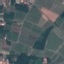
Land use / land cover class: PermanentCrop